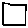
Label: square